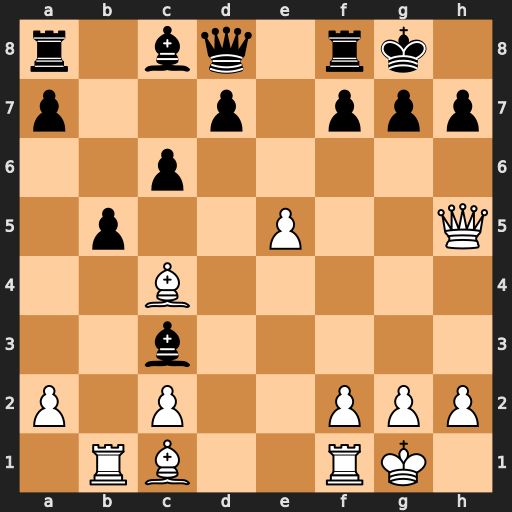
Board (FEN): r1bq1rk1/p2p1ppp/2p5/1p2P2Q/2B5/2b5/P1P2PPP/1RB2RK1
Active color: w
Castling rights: -
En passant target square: -
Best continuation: Bg5 Qc7 Bf6 gxf6 Bd3